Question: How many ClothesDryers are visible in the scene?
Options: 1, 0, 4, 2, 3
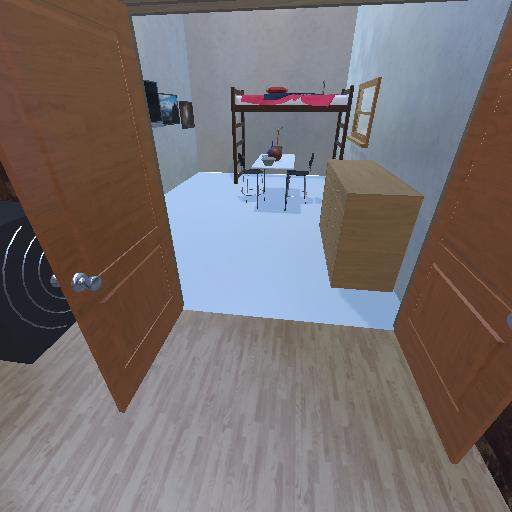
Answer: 1